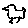
Label: bird